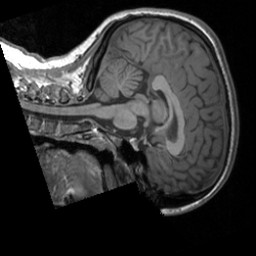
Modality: T1w
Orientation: sagittal
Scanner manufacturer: siemens
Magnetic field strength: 3 T
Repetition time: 1.9 s
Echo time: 0.00226 s